Aerial crown-view tile of a tropical tree (Barro Colorado Island, Panama), acquired 20250414:
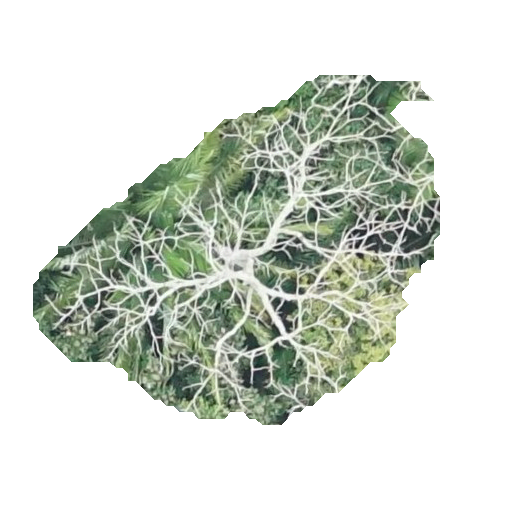
Species: Pseudobombax septenatum
GBIF accepted scientific name: Pseudobombax septenatum
Crown area: 137.261 m²